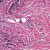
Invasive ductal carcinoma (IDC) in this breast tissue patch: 1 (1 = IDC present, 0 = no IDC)